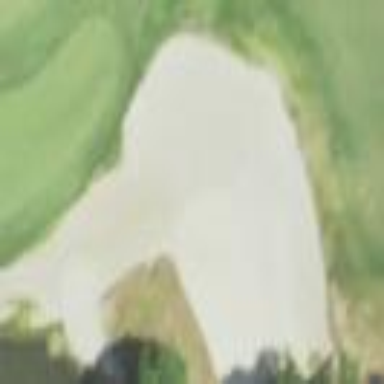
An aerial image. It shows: Golf bunker filled with sandy terrain.